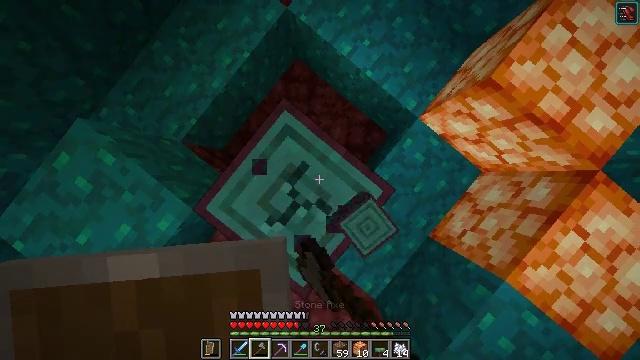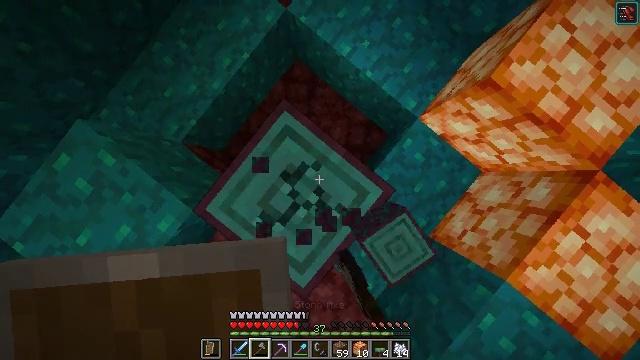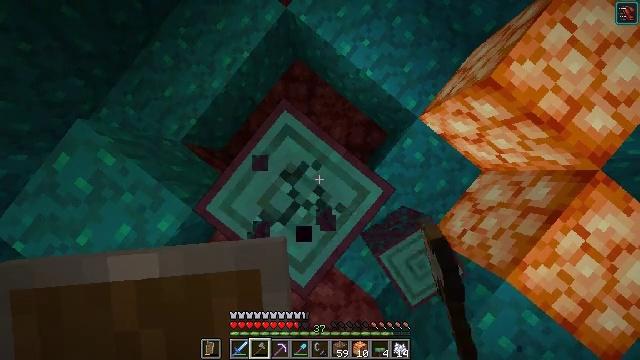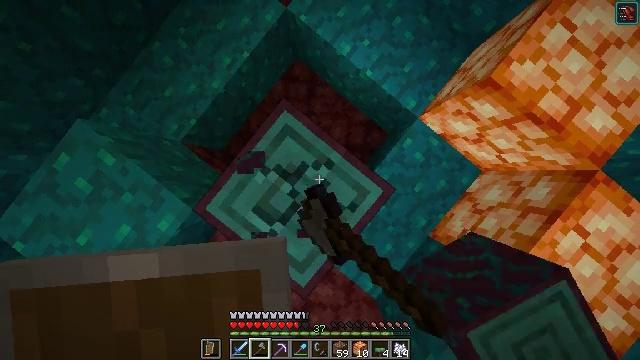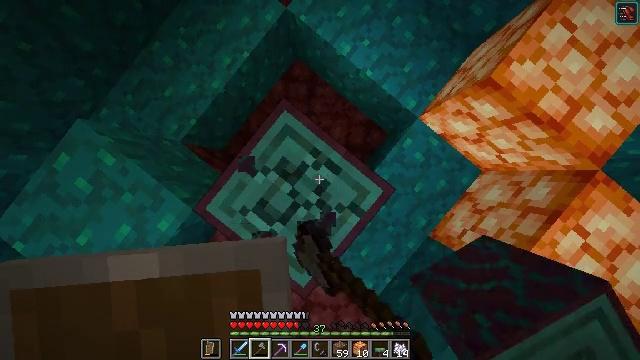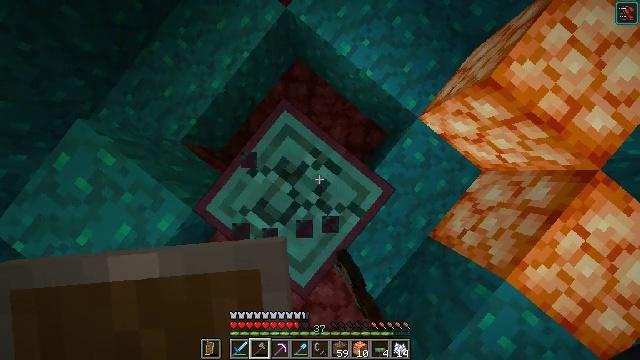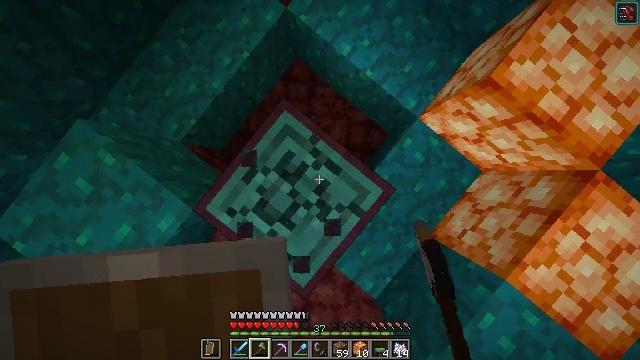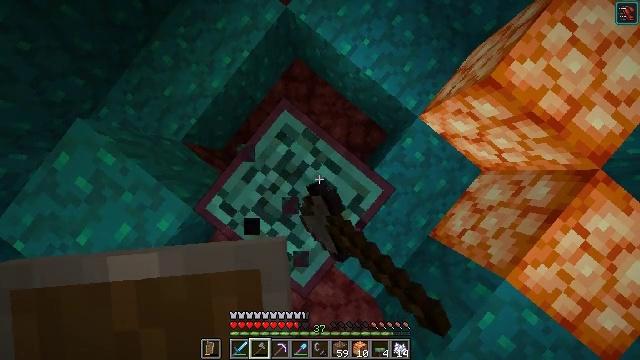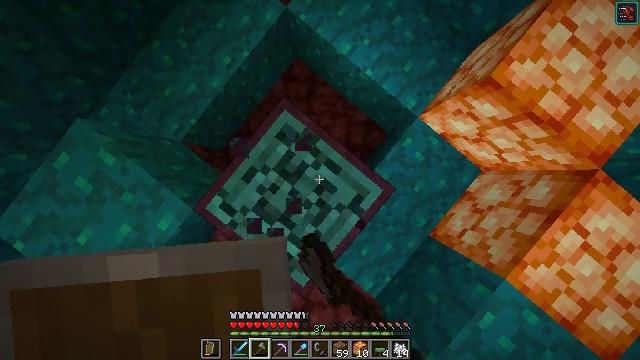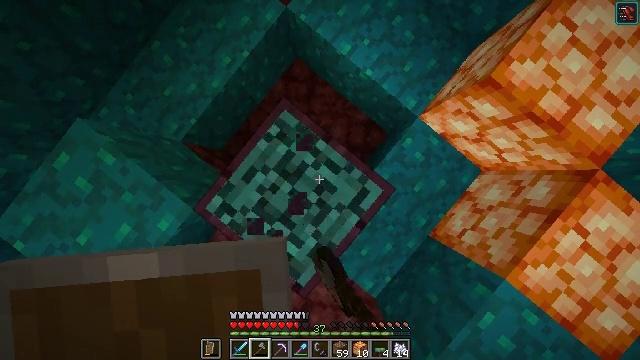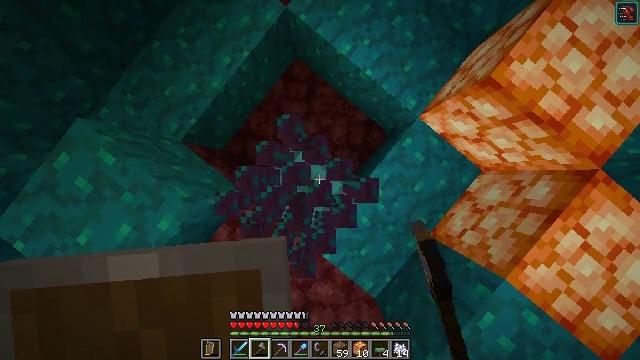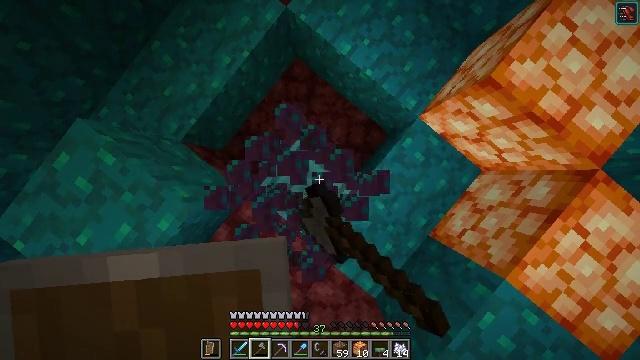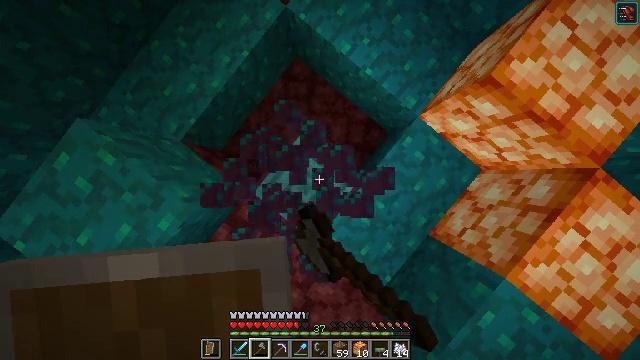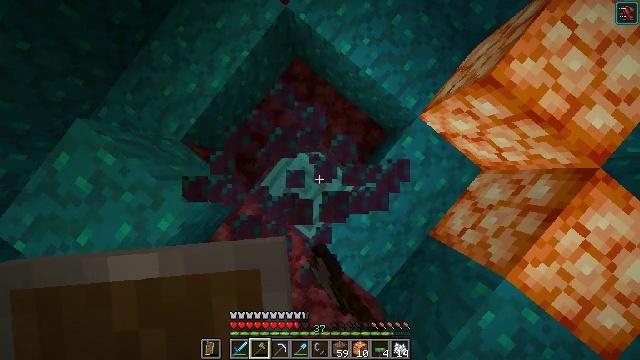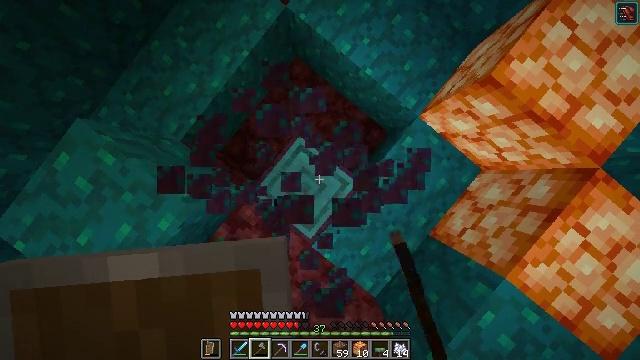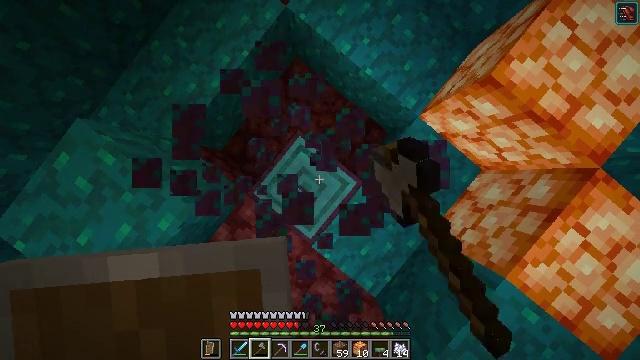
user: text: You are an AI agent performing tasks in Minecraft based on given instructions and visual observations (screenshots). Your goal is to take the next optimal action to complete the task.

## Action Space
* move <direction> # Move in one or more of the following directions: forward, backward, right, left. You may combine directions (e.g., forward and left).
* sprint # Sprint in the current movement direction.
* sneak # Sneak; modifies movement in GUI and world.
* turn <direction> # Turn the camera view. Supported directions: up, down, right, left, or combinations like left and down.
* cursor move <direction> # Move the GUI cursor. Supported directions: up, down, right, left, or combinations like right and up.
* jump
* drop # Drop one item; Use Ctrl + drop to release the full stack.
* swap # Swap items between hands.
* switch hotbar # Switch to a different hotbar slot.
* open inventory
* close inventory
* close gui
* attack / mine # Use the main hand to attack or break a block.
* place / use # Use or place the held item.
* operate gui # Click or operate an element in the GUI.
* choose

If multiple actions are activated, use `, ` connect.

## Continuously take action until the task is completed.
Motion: motion action
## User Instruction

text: Break the warped stem block.
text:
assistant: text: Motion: attack / mine
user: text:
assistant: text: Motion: attack / mine
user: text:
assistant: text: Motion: attack / mine
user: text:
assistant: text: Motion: attack / mine
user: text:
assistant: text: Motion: attack / mine
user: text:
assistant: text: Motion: attack / mine
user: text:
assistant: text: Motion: attack / mine
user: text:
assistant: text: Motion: attack / mine
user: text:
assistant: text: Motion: attack / mine
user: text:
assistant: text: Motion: attack / mine
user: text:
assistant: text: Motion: attack / mine
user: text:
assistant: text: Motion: attack / mine
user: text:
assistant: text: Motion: attack / mine
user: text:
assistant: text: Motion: attack / mine
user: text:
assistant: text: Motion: attack / mine
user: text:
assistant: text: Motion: attack / mine
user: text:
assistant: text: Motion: attack / mine
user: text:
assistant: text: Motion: no_op
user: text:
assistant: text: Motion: no_op
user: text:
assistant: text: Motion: no_op
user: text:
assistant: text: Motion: no_op
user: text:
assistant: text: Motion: attack / mine
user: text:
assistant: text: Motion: attack / mine
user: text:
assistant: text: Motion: attack / mine
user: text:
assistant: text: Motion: attack / mine
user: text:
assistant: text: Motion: attack / mine
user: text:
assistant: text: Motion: attack / mine
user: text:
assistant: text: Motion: attack / mine
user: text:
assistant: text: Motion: attack / mine
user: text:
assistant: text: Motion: attack / mine